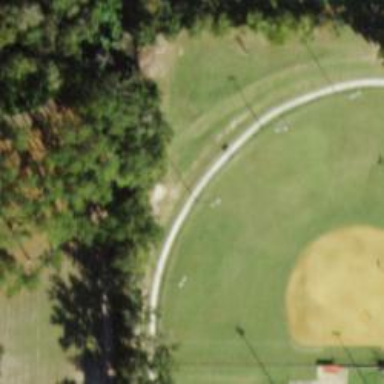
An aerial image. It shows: Baseball pitch for leisure land.